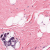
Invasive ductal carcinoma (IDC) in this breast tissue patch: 0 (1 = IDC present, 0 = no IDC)